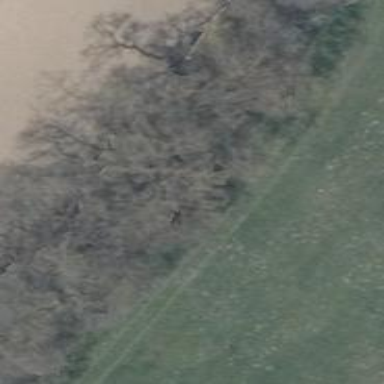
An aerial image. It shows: Row of deciduous broadleaved trees.